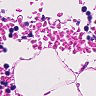
Metastatic tissue present: no